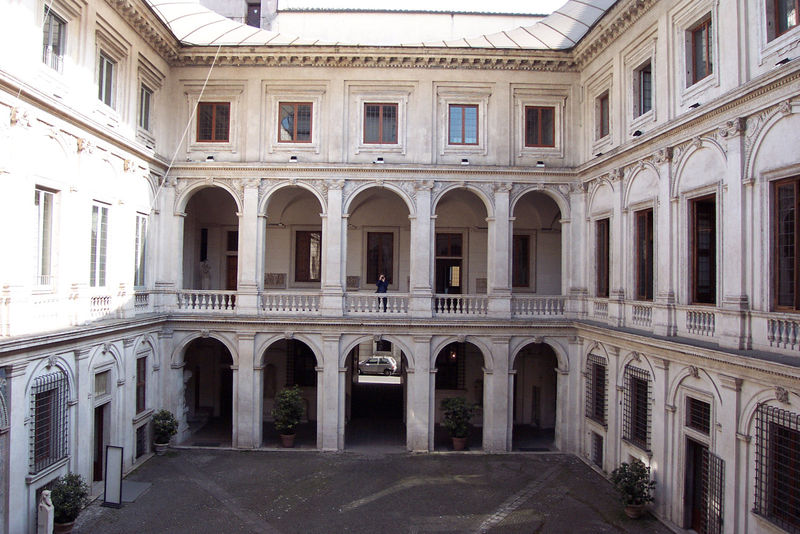
Titel: Palazzo Altemps, Rom
Standort: Rom, Palazzo Altemps (EU - I - Latium)
Schlagwörter: blätter, mann, weiß, stadt, fenster, frau, holz, marmor, schwarz, säulen, dach, gebäude, haus, schloss, architektur, mensch, rahmen, stein, gitter, sonne, sträucher, boden, figur, pflanzen, renaissance, balkon, kübel, leiste, bogen, italien, pflaster, farbe, hof, weis, auto, rundbogen, durchgang, geländer, tor, galerie, foto, fotografie, bögen, blumentöpfe, töpfe, eingang, innenhof, umgang, sonnenstrahl, eckig, palast, balustrade, arkaden, photo, fenstergitter, farbfoto, rundbögen, ausgang, etage, atrium, arkarden, augsburg, akarden, fotograf, hopf